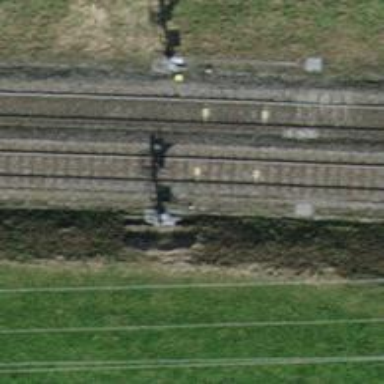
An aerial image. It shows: Railway signal.